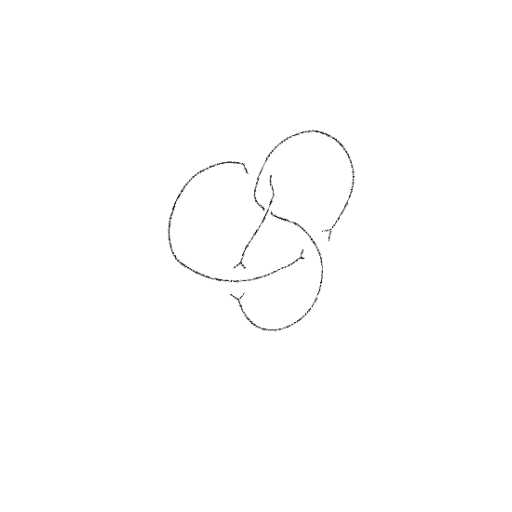
Crossing number: 4